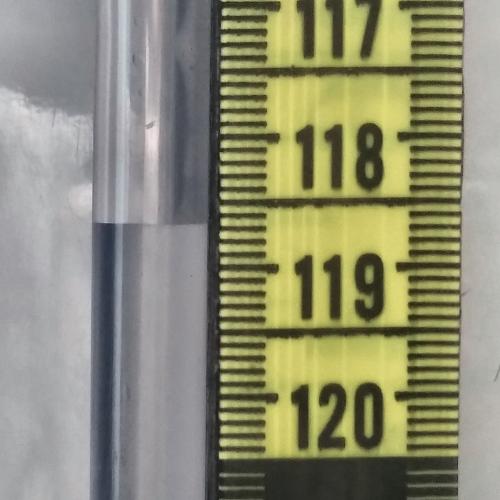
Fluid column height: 118.7 cm